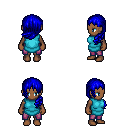
a pixel art fantasy rpg character, female body template, human, dark skin, teal tunic, magenta pants, blue left-swept hairstyle, four views (front, back, left, right), 2x2 character sprite sheet, small pixel art, hard edges, no anti-aliasing